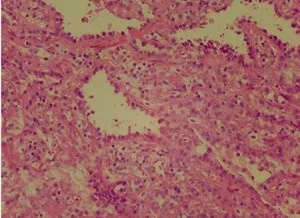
The pathological images of two GGOs show that the heteromorphic cells are arranged in the form of acini, the cells are dense, the nucleus is hyperchromatic, the cytoplasm is abundant and eosinophilic, peripheral fibrous tissue and lymphocyte proliferate. (A) Lesions in the posterior segment of the left upper lobe apex, HE x200.
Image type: pathology (h&e)